Question: I have 'DataGrid', which binds to 'DataTable', because i don't know the amount of columns at compile time.
'XAML'
'''
<Window.Resources>
<wpfApplication1:MainWindowViewModel x:Key="ViewModel" />
</Window.Resources>
<Grid DataContext="{StaticResource ViewModel}">
<DataGrid x:Name="MyDataGrid"
ItemsSource="{Binding Path=DataTable}" />
</Grid>
'''
'MainWindowViewModel.cs'
'''
class MainWindowViewModel : INotifyPropertyChanged
{
private DataTable dt;
public event PropertyChangedEventHandler PropertyChanged;
public MainWindowViewModel()
{
DataTable table = new DataTable();
table.Columns.Add("Foo", typeof(int));
table.Columns.Add("Bar", typeof(string));
table.Rows.Add(1, "first");
table.Rows.Add(2, null);
DataTable = table;
}
private void OnPropertyChanged(string s)
{
if (PropertyChanged != null)
{
PropertyChanged(this, new PropertyChangedEventArgs(s));
}
}
public DataTable DataTable
{
get { return dt; }
set
{
dt = value;
OnPropertyChanged("DataTable");
}
}
}
'''
The result is:

There is nothing in the cell with 'null' value.
: How can i change all the cells with 'null' value to '-' without changing the source 'DataTable'.
I can't use converter in binding because it will try to convert all the 'DataTable', not the values.
I had no luck with 'DataGridCell' styles also because i don't know how to get the data value and change it.
'Edit'
My final solution is based on one of the answers. I create 'MyDataGrid' class and override 'OnAutoGeneratingColumn' method.
'''
class MyDataGrid : DataGrid
{
protected override void OnAutoGeneratingColumn(DataGridAutoGeneratingColumnEventArgs e)
{
var textColumn = e.Column as DataGridTextColumn;
if (textColumn != null)
{
var binding = textColumn.Binding;
binding.TargetNullValue = "-";
}
base.OnAutoGeneratingColumn(e);
}
}
'''
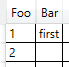
Answer: You could subscribe to the AutoGeneratingColumn-Event and replace the Binding with one, which has FallbackValue/TargetNullValue set to your liking. For cloning i used <URL>.
'''
private void OnAutoGeneratingColumn(object sender, DataGridAutoGeneratingColumnEventArgs e)
{
DataGridTextColumn textColumn;
if ((textColumn = e.Column as DataGridTextColumn) != null)
{
var binding = textColumn.Binding;
var clone = binding.CloneBinding();
clone.FallbackValue = "-----";
clone.TargetNullValue = "-----";
textColumn.Binding = clone;
}
}
'''